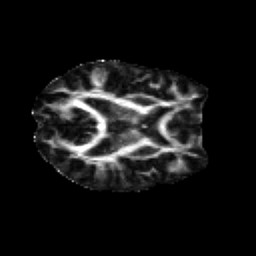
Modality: FA
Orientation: axial
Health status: healthy
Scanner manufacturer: siemens
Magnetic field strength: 3 T
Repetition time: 12 s
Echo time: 0.092 s